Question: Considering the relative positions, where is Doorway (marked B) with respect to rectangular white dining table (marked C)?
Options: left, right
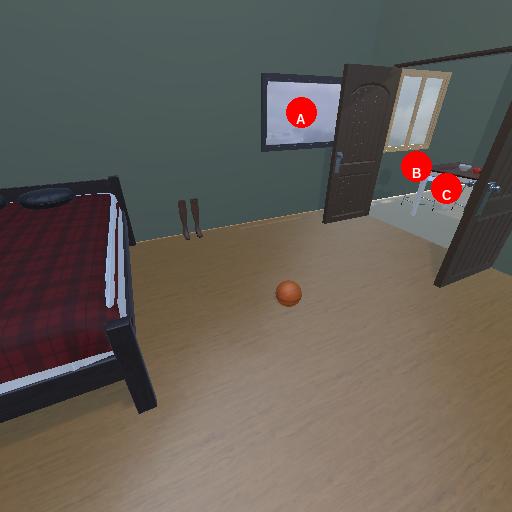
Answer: left